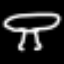
Label: mushroom